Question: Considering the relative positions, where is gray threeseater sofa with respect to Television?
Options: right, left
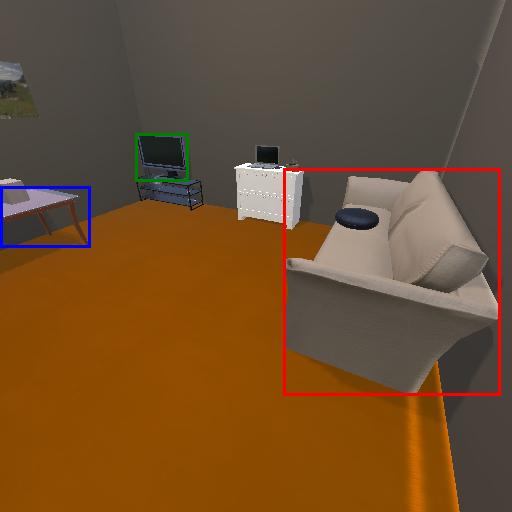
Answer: right